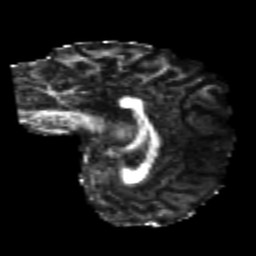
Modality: FA
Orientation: sagittal
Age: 22
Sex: female
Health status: healthy
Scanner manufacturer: philips
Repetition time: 7.385 s
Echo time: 0.08599 s